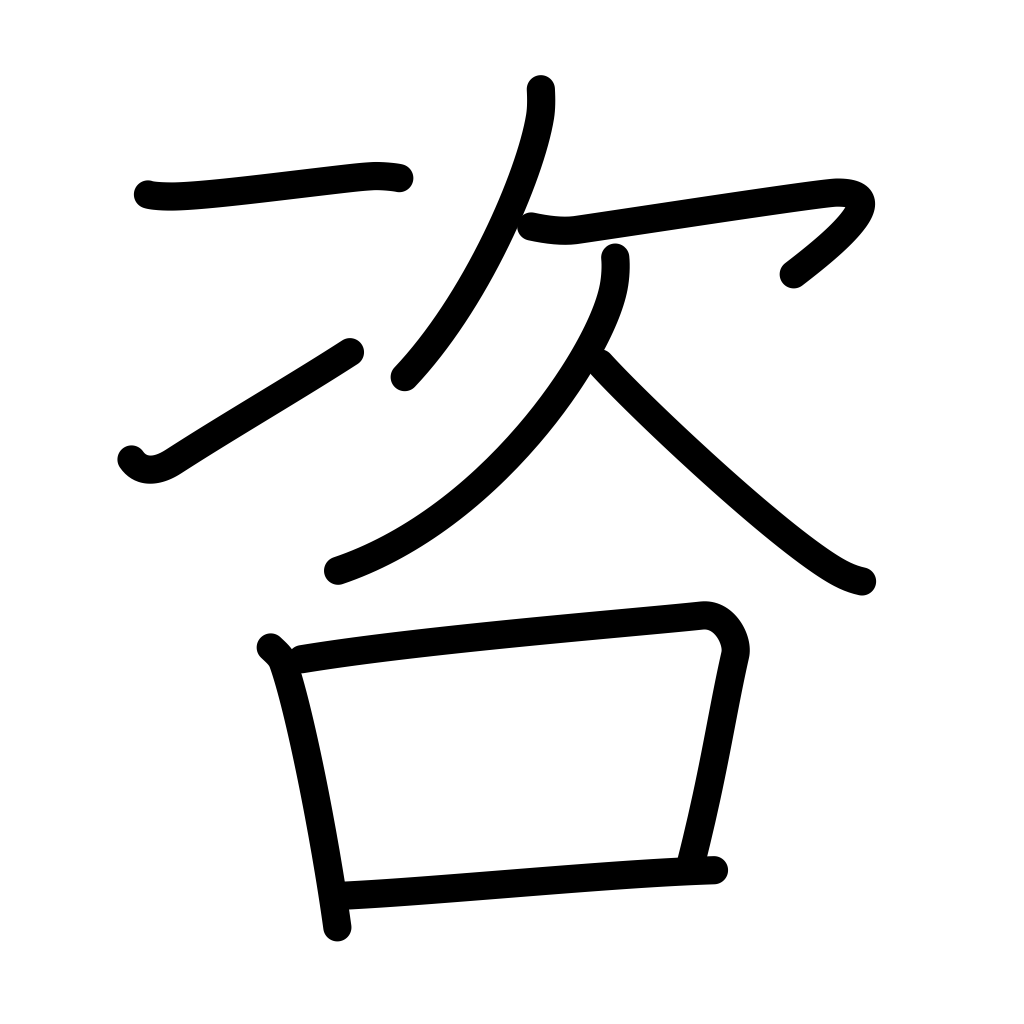
Meaning: investigate